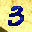
Label: 3